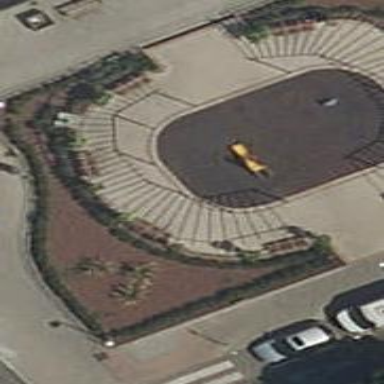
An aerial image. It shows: Playground with kerb barrier.